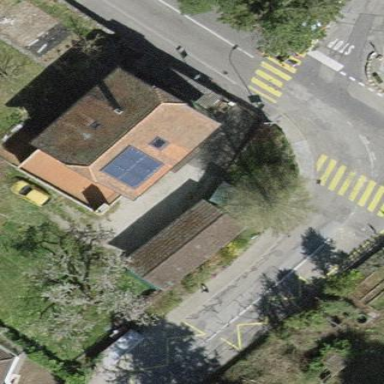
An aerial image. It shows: Detached building.